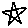
Label: star